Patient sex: M
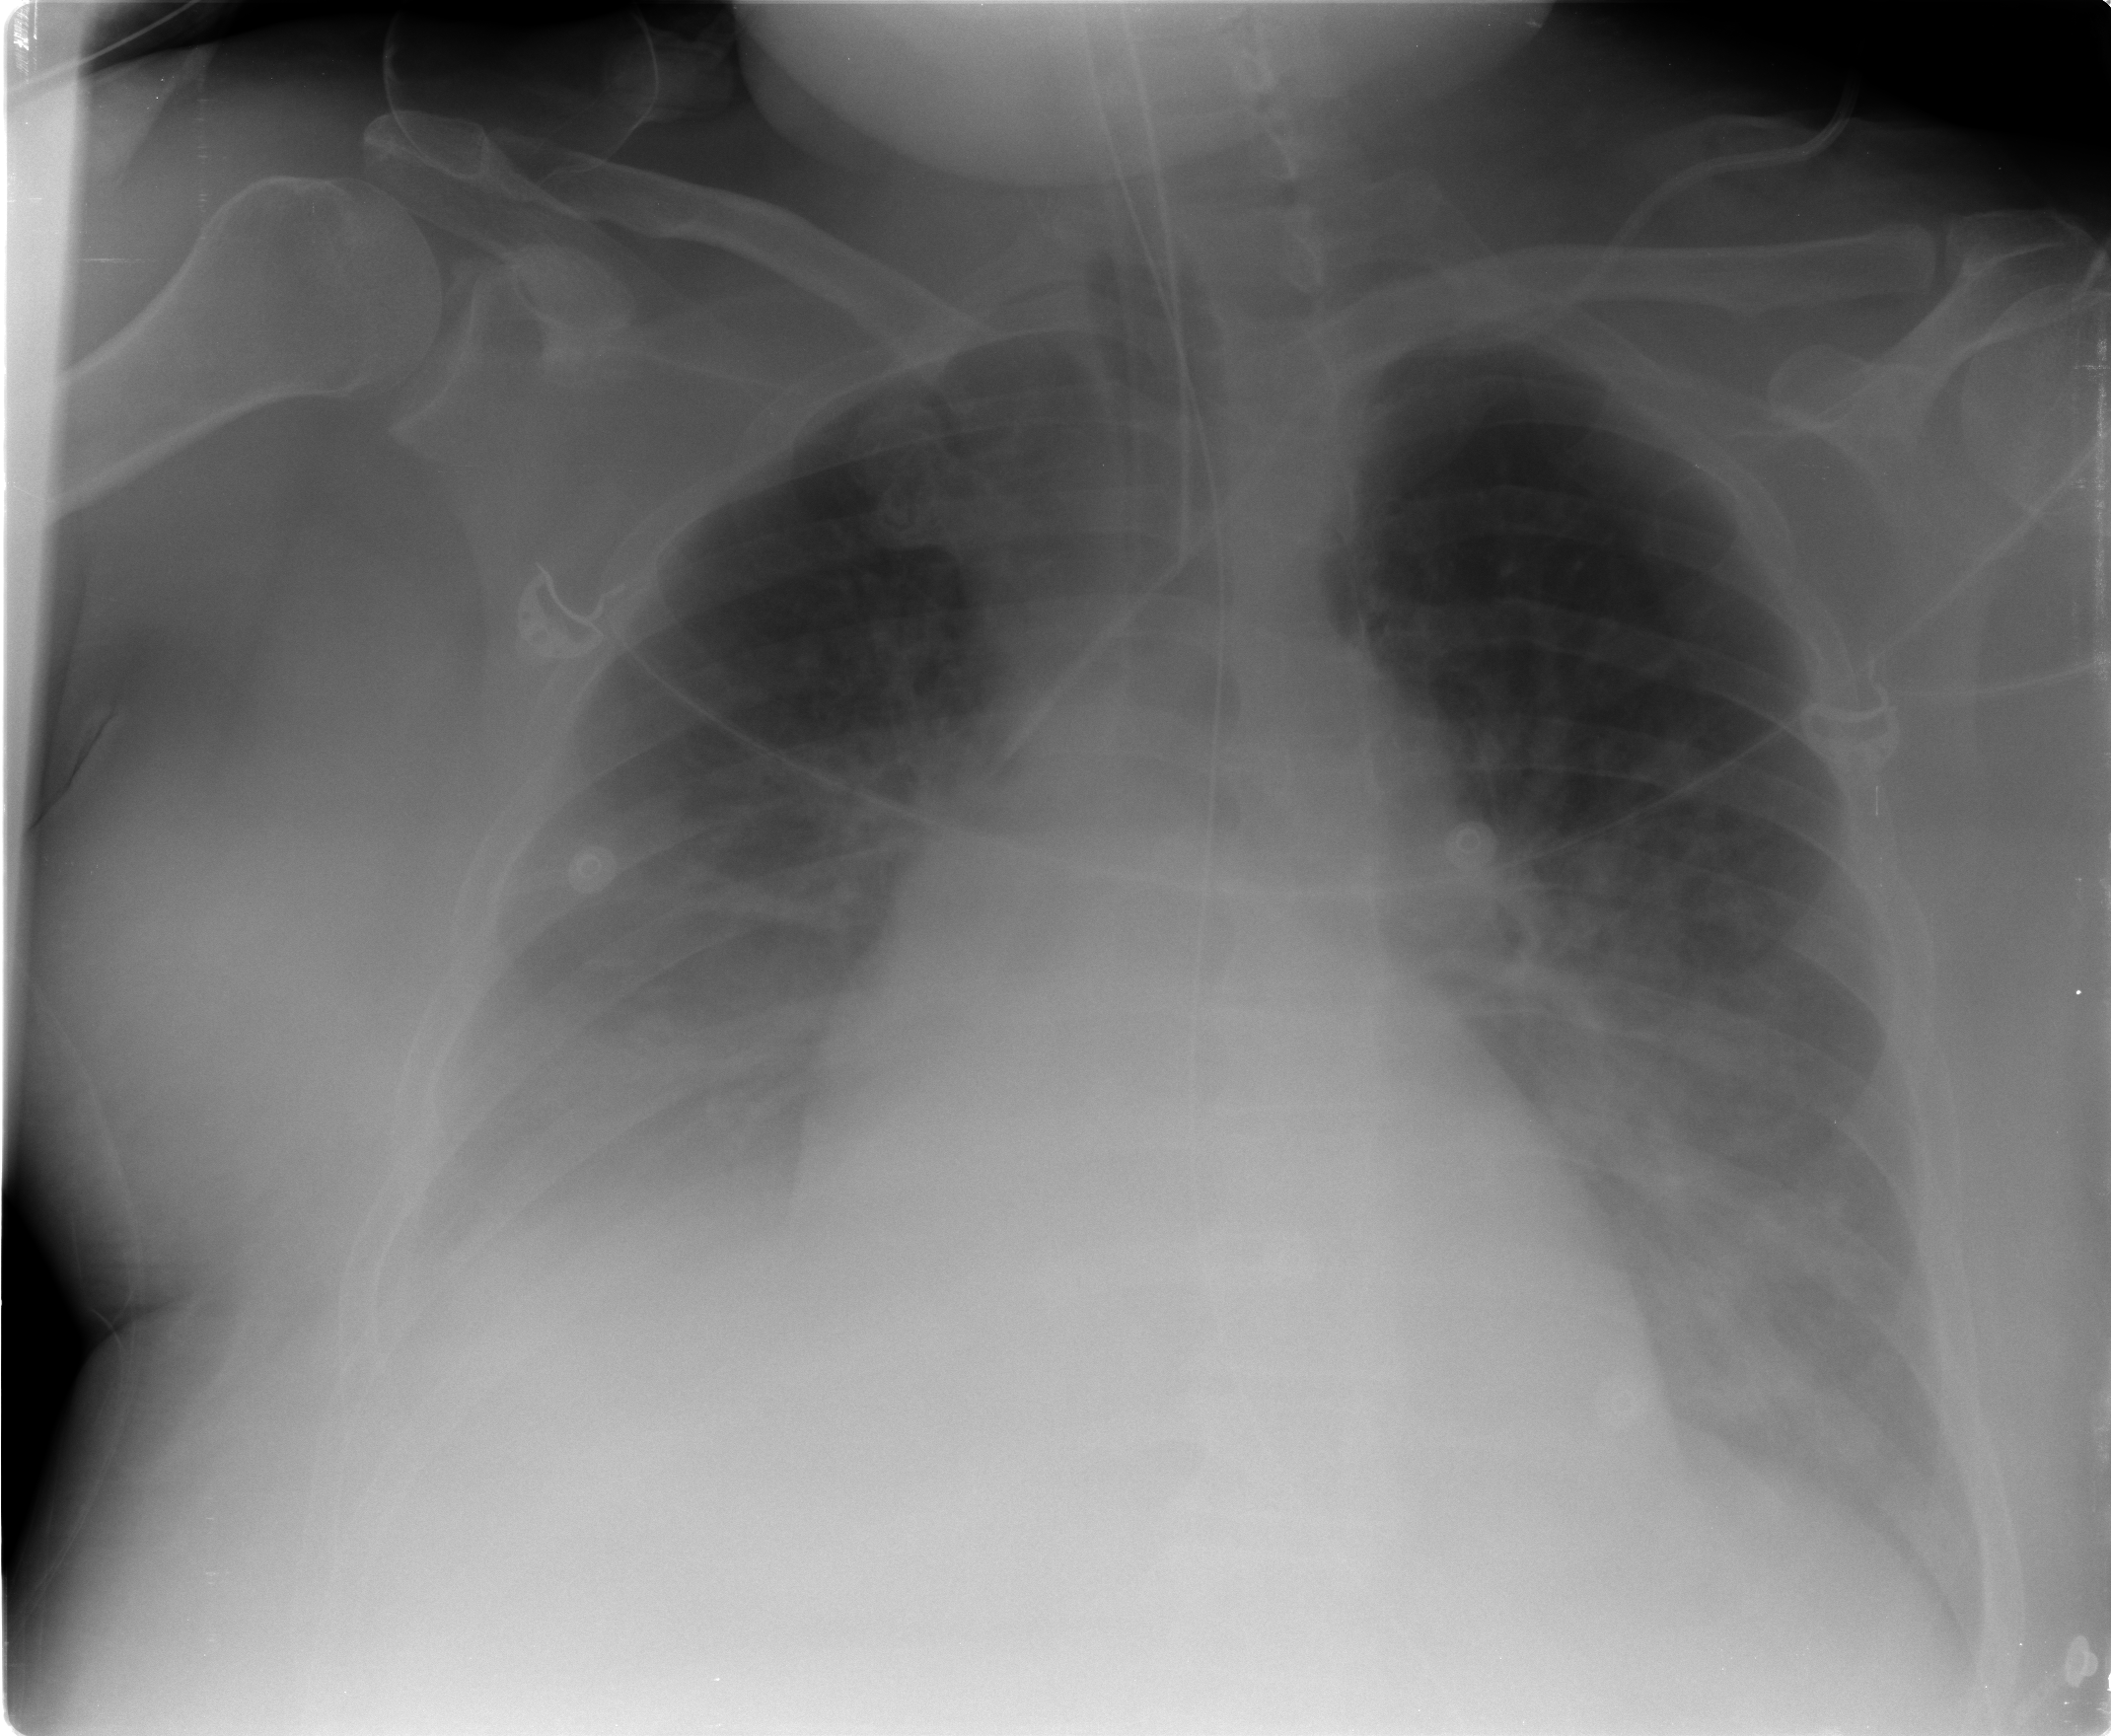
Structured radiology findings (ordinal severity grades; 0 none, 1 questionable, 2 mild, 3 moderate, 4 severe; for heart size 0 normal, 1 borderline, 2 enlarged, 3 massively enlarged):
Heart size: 1
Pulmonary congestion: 0
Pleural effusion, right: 2
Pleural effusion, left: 2
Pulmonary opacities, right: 2
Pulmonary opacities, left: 2
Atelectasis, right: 3
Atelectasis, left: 3